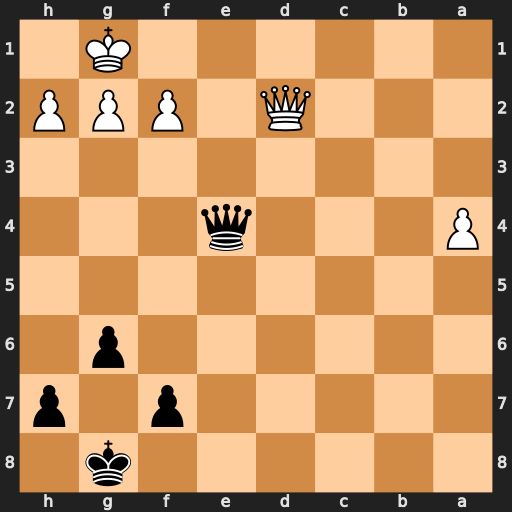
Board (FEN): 6k1/5p1p/6p1/8/P3q3/8/3Q1PPP/6K1
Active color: b
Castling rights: -
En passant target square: -
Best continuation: Qb1+ Qc1 Qxc1#